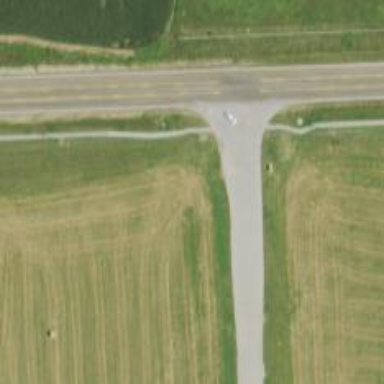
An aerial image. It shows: Stop road.